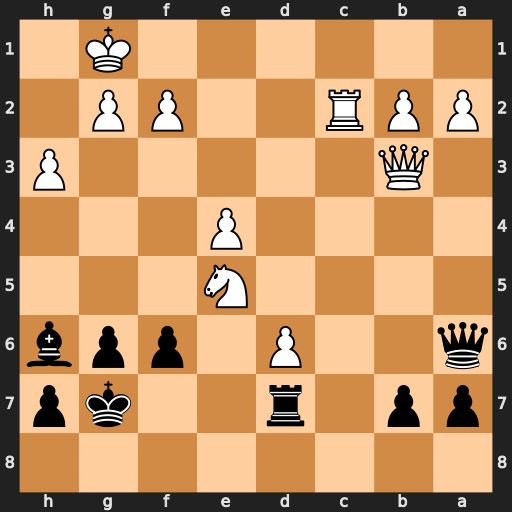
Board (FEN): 8/pp1r2kp/q2P1ppb/4N3/4P3/1Q5P/PPR2PP1/6K1
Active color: b
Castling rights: -
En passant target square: -
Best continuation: fxe5 Rc7 Qxd6